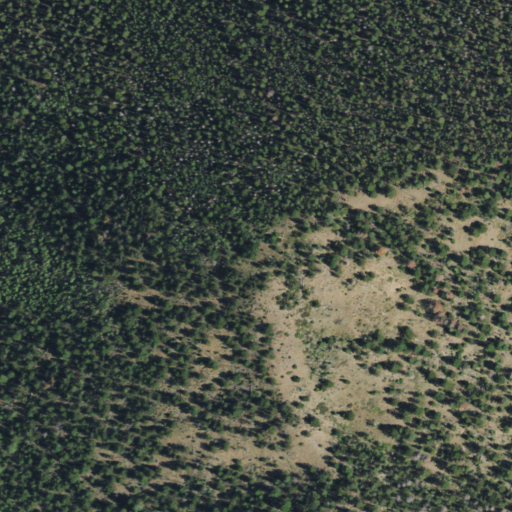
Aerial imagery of mountain in Colorado named Saguache Peak containing evergreen forest, shrub, and deciduous forest